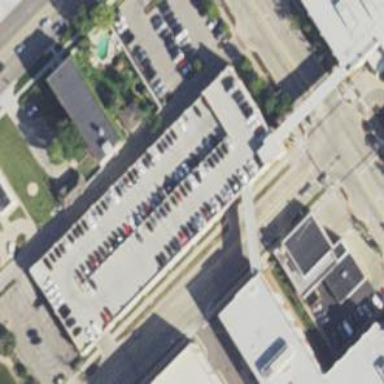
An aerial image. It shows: Multi-storey parking building.